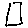
Label: square